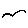
Label: bird